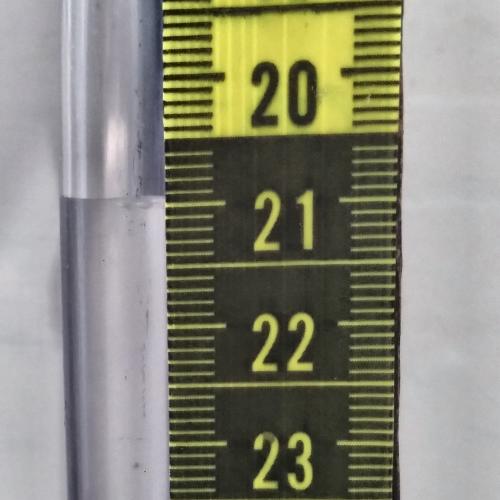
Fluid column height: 20.9 cm